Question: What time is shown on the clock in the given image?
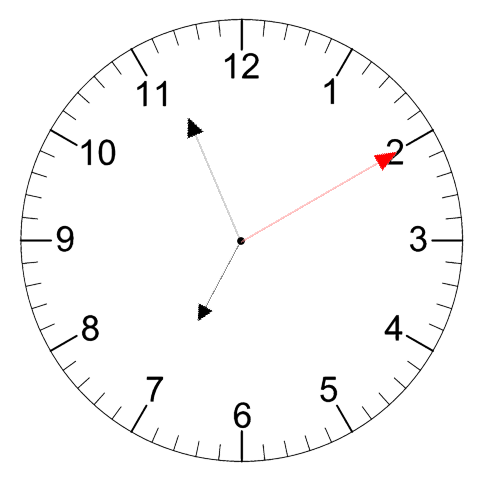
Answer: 06:56:10